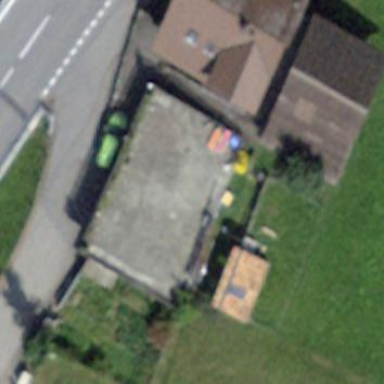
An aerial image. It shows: Garage building.